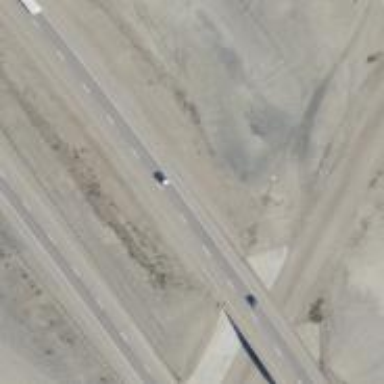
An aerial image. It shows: Motorway bridge with asphalt surface.